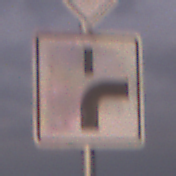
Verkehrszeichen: VerlaufVorfahrtsstrasse8
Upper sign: Vorfahrtsstrasse
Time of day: SunriseSunset
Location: Outdoor (Nature)
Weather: PartlyCloudy
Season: NotSpecified
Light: Natural